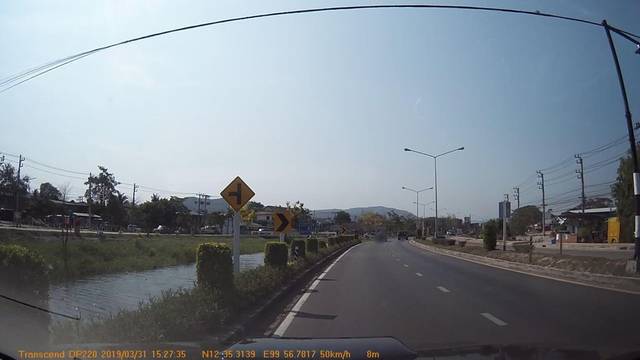
Region: Thailand
Coordinates: 12.589, 99.946